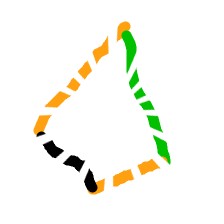
Shape: kite